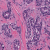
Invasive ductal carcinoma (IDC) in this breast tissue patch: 1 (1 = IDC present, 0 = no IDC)